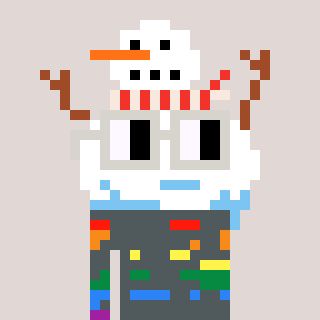
a pixel art character with square light gray glasses, a snowman-shaped head and a foggrey-colored body on a warm background